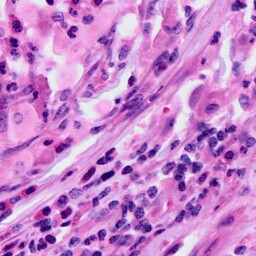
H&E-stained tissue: Cervix